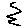
Label: zigzag